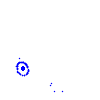
Particle: electron